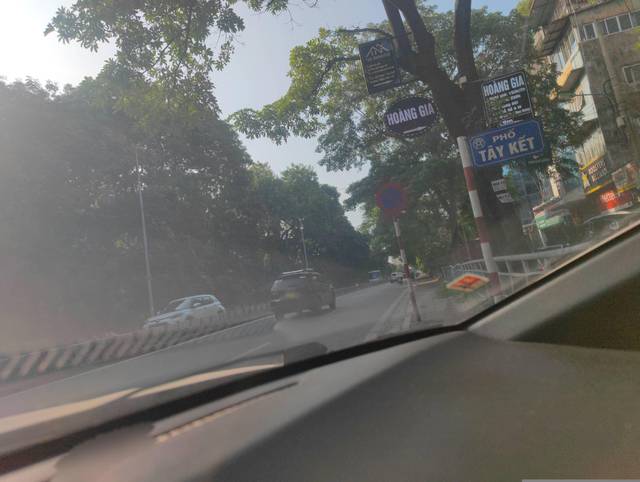
Region: Vietnam
Coordinates: 21.015, 105.863